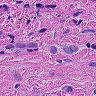
Metastatic tissue present: yes